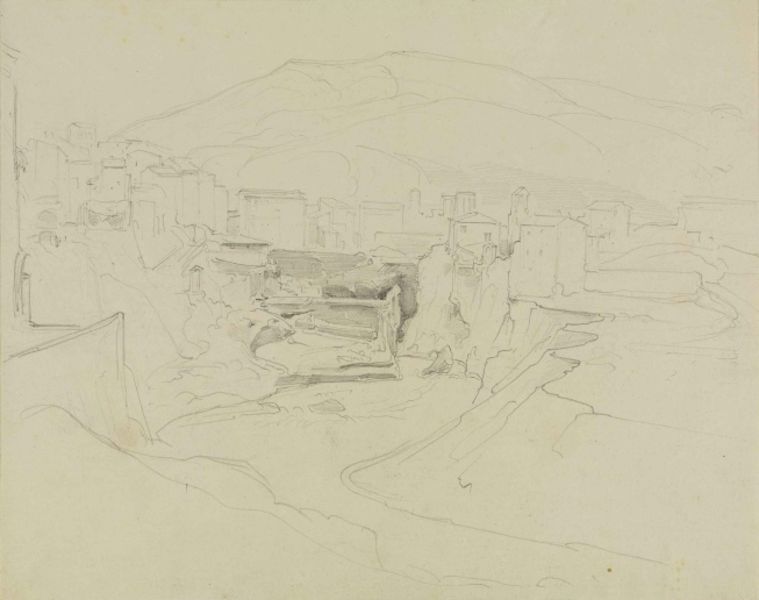
Titel: Blick über dem tief eingeschnittenen Anio auf Tivoli
Künstler: Ernst Fries
Standort: Karlsruhe
Institution: Staatliche Kunsthalle Karlsruhe
Schlagwörter: berg, felsen, himmel, wasser, weiß, aquarell, fluss, grob, landschaft, stadt, ufer, fenster, grau, hell, hintergrund, kreide, mitte, schwarz, skizze, zeichnung, dach, gebäude, haus, weg, blass, bach, häuser, hügel, brücke, kirche, wege, tal, wasserfall, zart, schornstein, turm, spanien, papier, ansicht, italien, ort, studie, abhang, afrika, berge, gebirge, hang, dorf, dächer, mauer, grafik, schattierung, linien, schlucht, hügellandschaft, bauer, panorama, stadtansicht, kante, laviert, türme, druck, radierung, lithografie, bleistift, ruinen, entwurf, mauern, siedlung, graben, dürer, unfertig, armut, hohlweg, mittelgrund, gebäuden, graphit, strichzeichnung, frühe neuzeit, tivoli, häuer, häuser in felsen